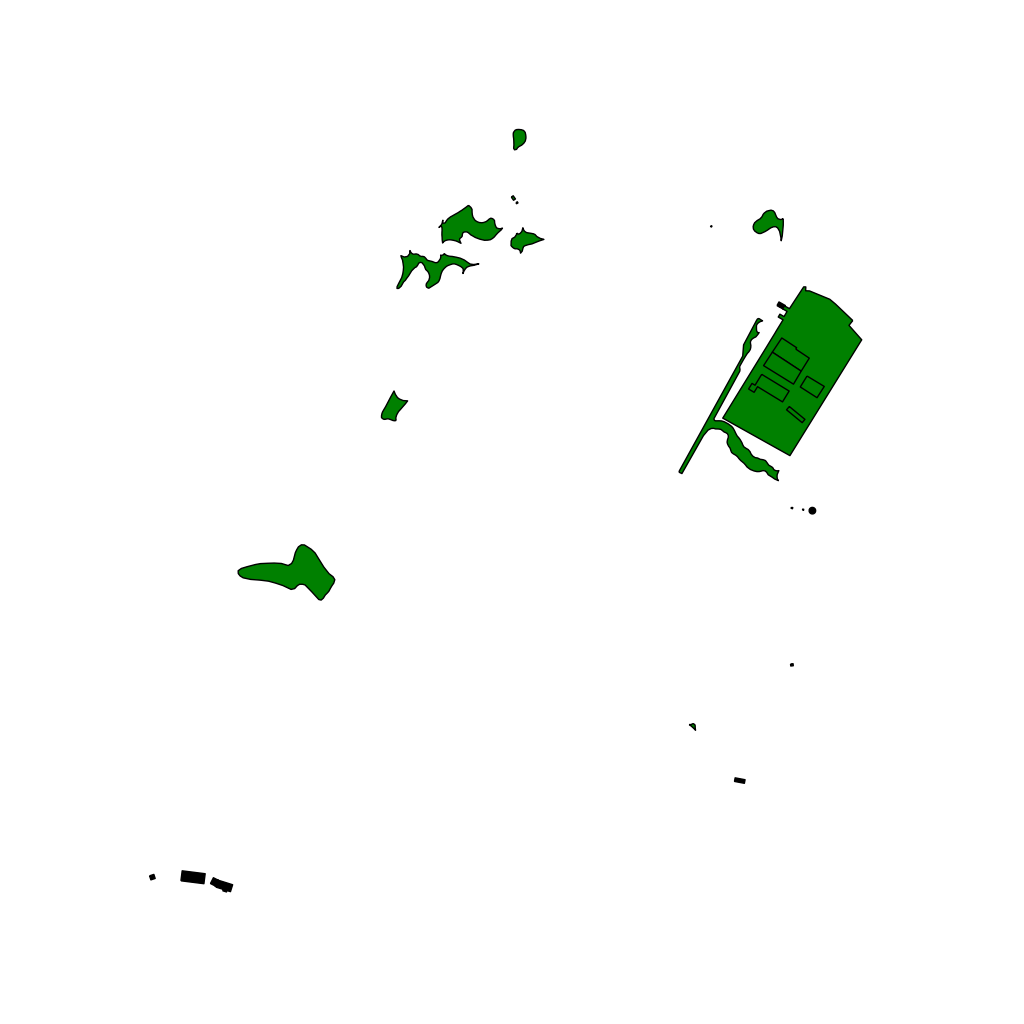
Tags: overhead vector_map, agriculture, industrial, recreation, special, individual_rise, low_rise, density_1, Building, Facility, Park, 1.0 km²